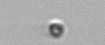
Label: nanoplankton_mix